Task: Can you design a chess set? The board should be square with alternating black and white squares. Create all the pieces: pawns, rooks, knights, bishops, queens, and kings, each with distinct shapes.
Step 3135:
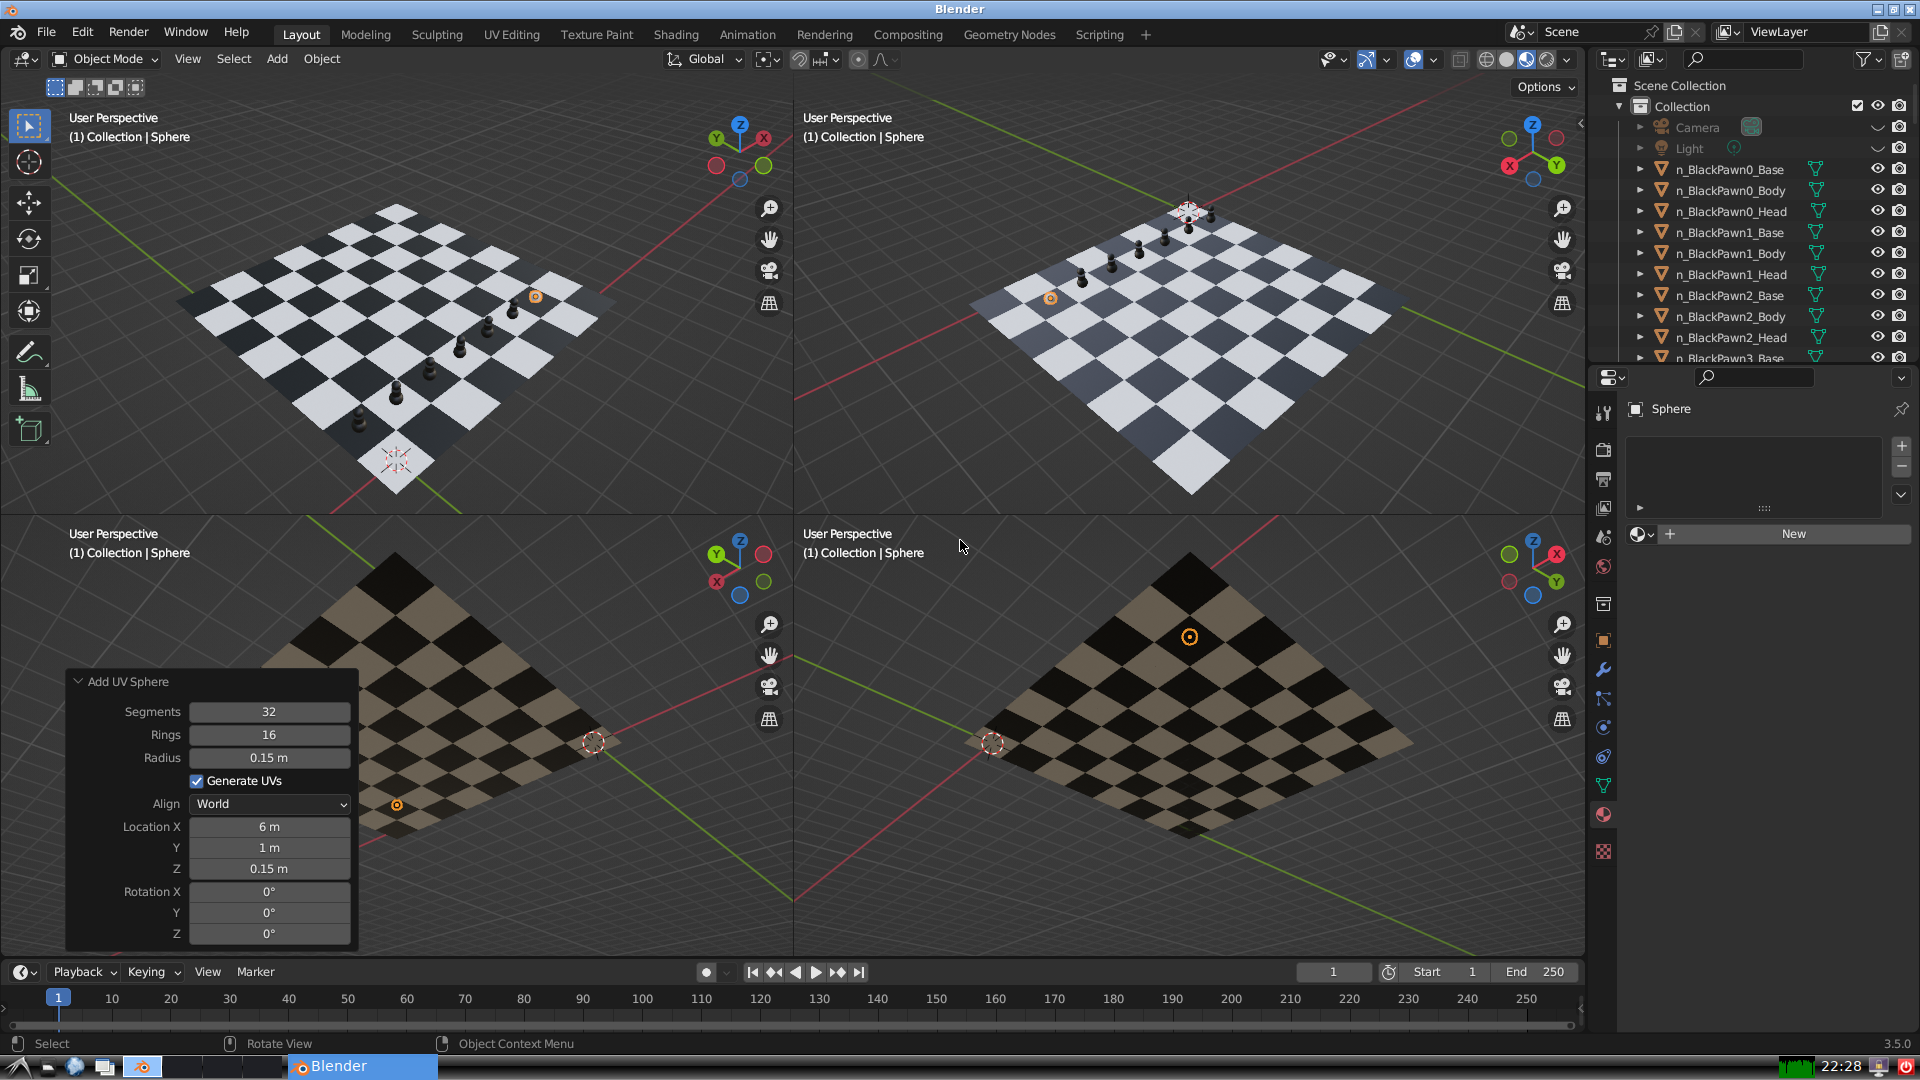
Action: {"key_press": ['Ctrl, Home']}